Field crop: maize
Growth stage: 2
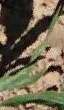
Species: maize